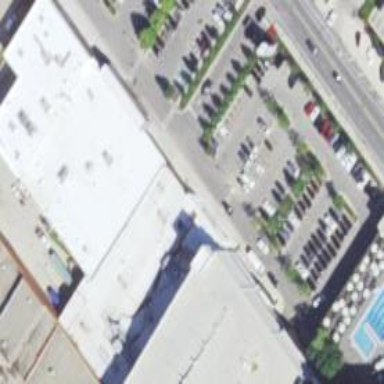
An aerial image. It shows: Retail building housing supermarket.